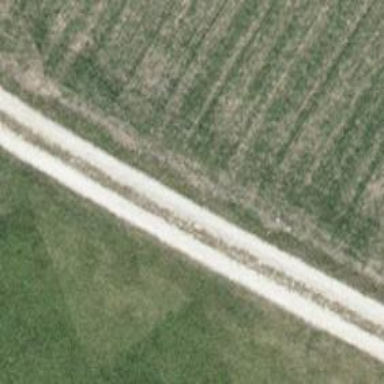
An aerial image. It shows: Track with compacted grade 2 surface.